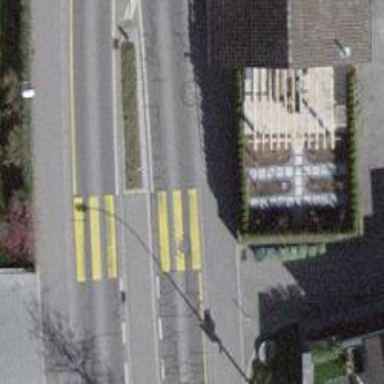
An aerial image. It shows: Uncontrolled zebra crossing with central island.